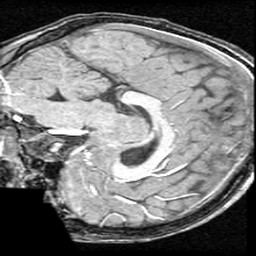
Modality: T1w
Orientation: sagittal
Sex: male
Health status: ill
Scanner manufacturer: ge
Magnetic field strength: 1.5 T
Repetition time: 21 s
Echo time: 0.008 s